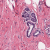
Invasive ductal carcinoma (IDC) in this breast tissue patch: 0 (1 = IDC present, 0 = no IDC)